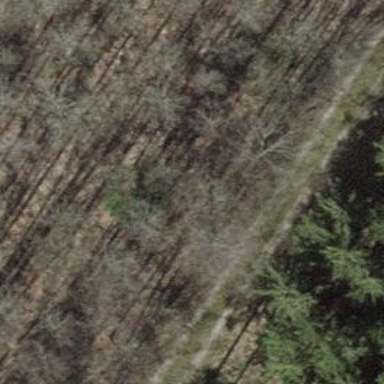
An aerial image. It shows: Compacted track with grade2 surface.